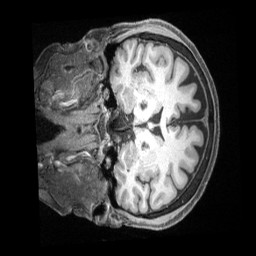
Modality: T1w
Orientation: coronal
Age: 66
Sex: female
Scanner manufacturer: siemens
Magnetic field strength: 3 T
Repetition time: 2.5 s
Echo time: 0.00222 s